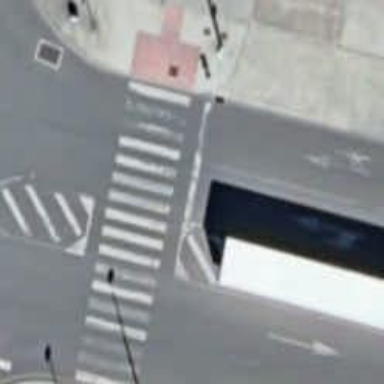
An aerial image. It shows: Zebra crossing on the road.